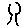
Label: tree